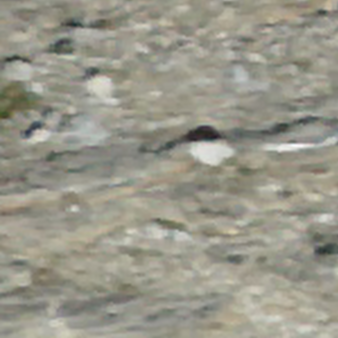
Label: other